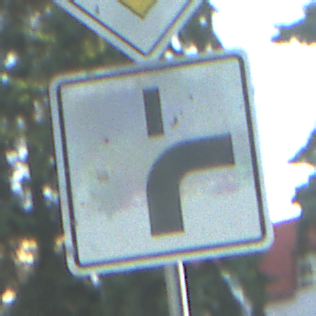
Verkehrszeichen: VerlaufVorfahrtsstrasse8
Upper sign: Vorfahrtsstrasse
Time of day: SunriseSunset
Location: Outdoor (Suburban)
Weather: PartlyCloudy
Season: NotSpecified
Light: Natural